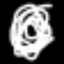
Label: diamond